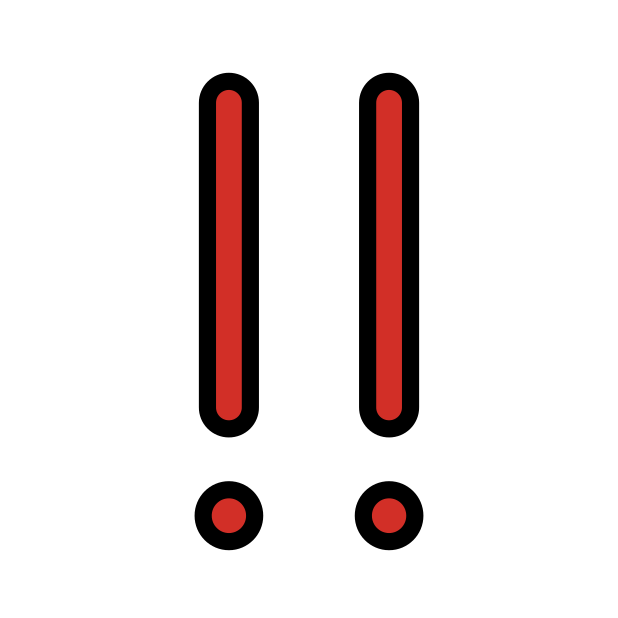
double exclamation mark